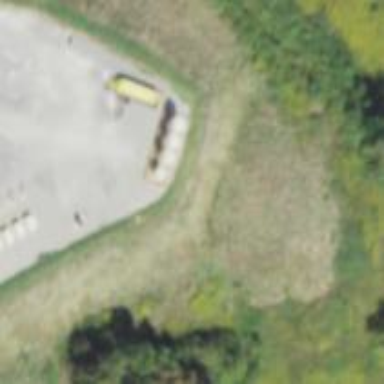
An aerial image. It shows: Storage tank that is man-made.